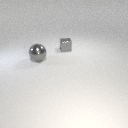
small gray metal cube behind large gray metal sphere